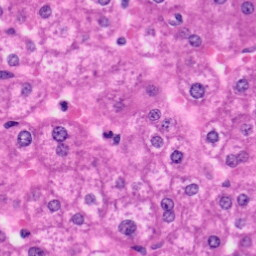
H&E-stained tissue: Liver